Question: Sorry if the title is not too descriptive, but I didn't know how to put it. The problem is:

1 and 2, are divs that only contains background graphics, and have fixed width and height.
I would like 3 and 4 to contains also background graphic, but with dynamic height. It means if there will be much content, 3 and 4 will be higher, proportionally to additional content. Also 3 and 4 should always touching footer.
I know that propably this is easy, but I have hard time to position 3 and 4 on its place. What is needed html/css structure for this or how to accomplish this?
<URL> - under areas 1 and 2, should be areas 3 and 4 that would join them with the footer regardless of size of content area.
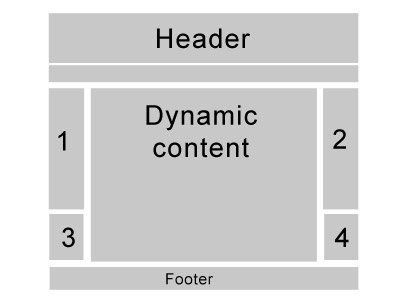
Answer: Make 3 divs for columns to contain 1) divs #1 and #3 of your diagram, 2) div for dynamic content and 3) divs 2 and 4 in your diagram. Place these 3 inside a div (I gave this one an id of "all"). Apply a clearfix style to this container (style defined at end of my CSS). Apply position:relative to this div. You also need to set the width of this container exactly to contain the three columns (necessary to properly account for the 3rd, absolutely positioned column)Fix the widths of each of the 3 columns according to your design, float the first 2. Make the 3rd, however, position:absolute. Set top:0px; bottom:0px;right:0px;Then set the heights of the 2 divs inside with percentages according to the proportions you want.My solution has quite a bit in it. so I've kept the code at jsfiddle: <URL>
-- completely revised based on asker's clarification:
I'd accomplish this by absolutely positioning a left- and right-colum, and then absolutely positioned the 2nd div inside each of those 2 columns to stretch all the way to the bottom:
See also: <URL>
HTML:
'''
<div id="header"></div>
<div id="all" >
<div id="leftCol">
<div id="left1"></div>
<div id="left3"></div>
</div>
<div id="content">text text text text text text
text text text text text text text text text text text text
text text text text text text text text text text text text
text text text text text text text text text text text text
text text text text text text text text text text text text
text text text text text
</div>
<div id="rightCol">
<div id="right2"></div>
<div id="right4"></div>
</div>
</div>
<div id="footer"></div>
'''
CSS:
'''
#all, #footer, #header{position:relative;width:500px;}
#footer, #header{background:green;height:30px;}
#content{width:300px;padding:0px 100px}
#rightCol, #leftCol{position:absolute;width:100px;top:0px;bottom:0px;}
#rightCol{left:0px;}
#leftCol{right:0px;}
#left1, #right2{background:yellow;height:100px;}
#left3, #right4{background:DarkRed;position:
absolute;left:0px;right:0px;bottom:0px;top:100px;}
'''